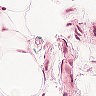
Metastatic tissue present: no